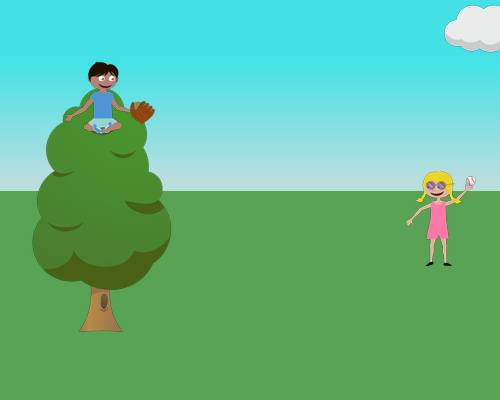
left side small bushy treeand in right top corner a small cloud and right side small girl facing left wearing purple glasses one arm up holds a ball on top of the tree is a small size boy yoga style smile facing right glove in left hand